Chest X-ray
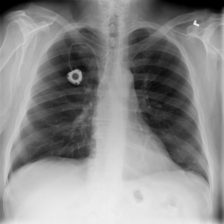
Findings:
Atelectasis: positive
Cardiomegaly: negative
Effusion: negative
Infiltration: positive
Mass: negative
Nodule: negative
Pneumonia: negative
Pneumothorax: negative
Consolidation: negative
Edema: negative
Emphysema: negative
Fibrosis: negative
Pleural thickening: negative
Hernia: negative